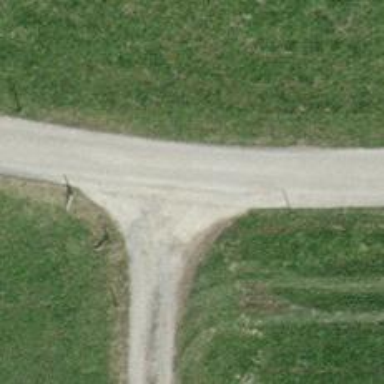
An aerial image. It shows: Unclassified road with asphalt surface. The road has grade1 tracktype and no sidewalk.